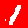
Digit: 1